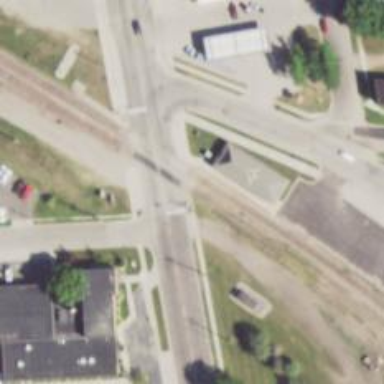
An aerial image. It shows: Railway crossing.